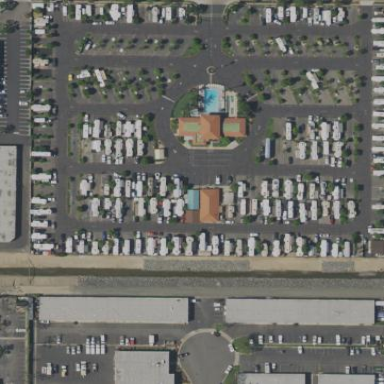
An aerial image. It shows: Caravan site for tourism.